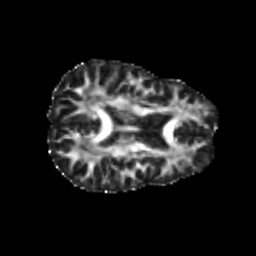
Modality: FA
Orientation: axial
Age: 24
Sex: female
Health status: healthy
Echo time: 0.074 s